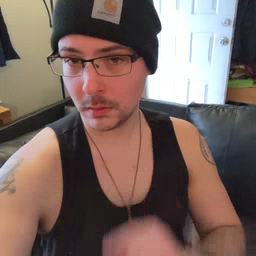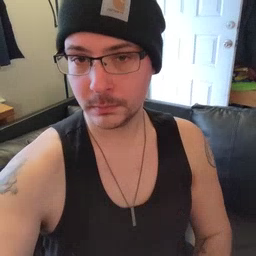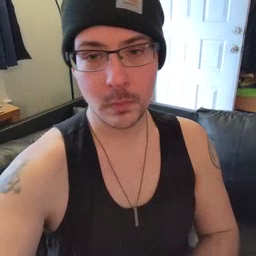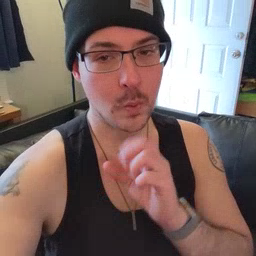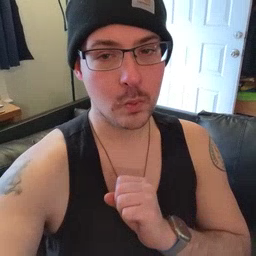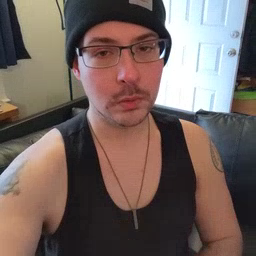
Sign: old